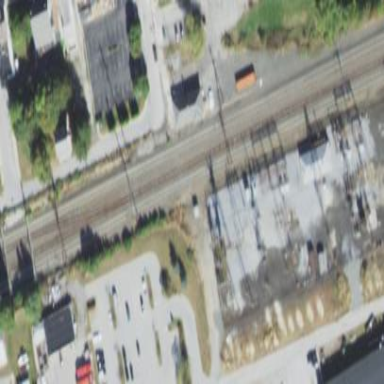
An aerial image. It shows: Traction substation for power supply.